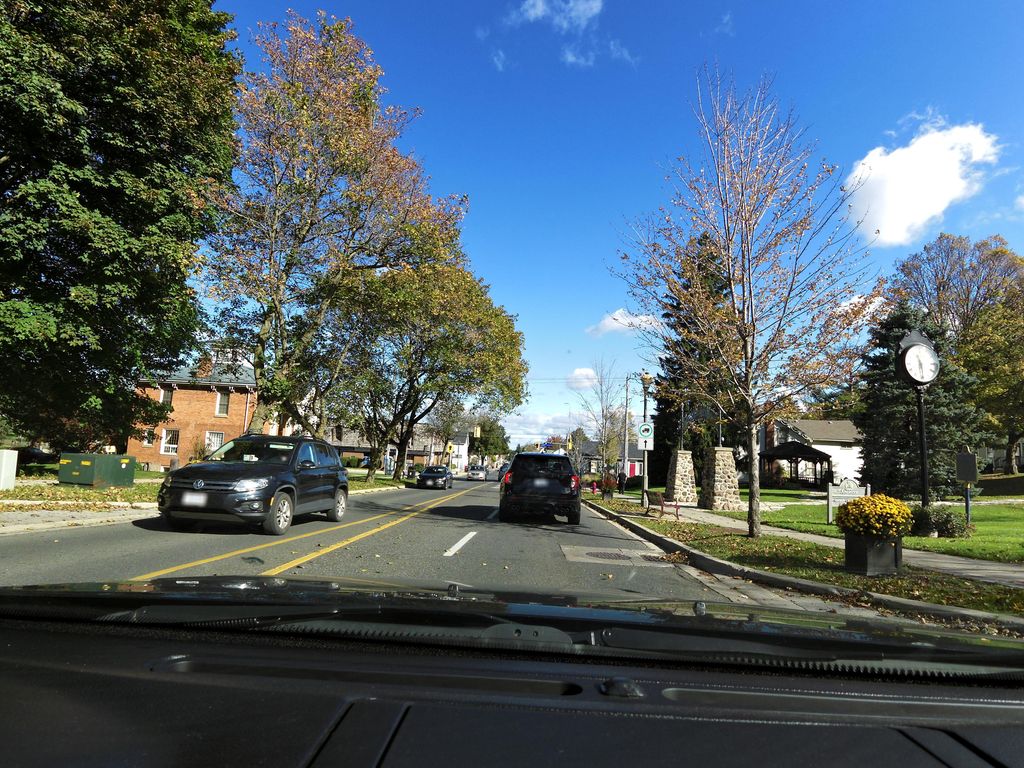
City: hamilton